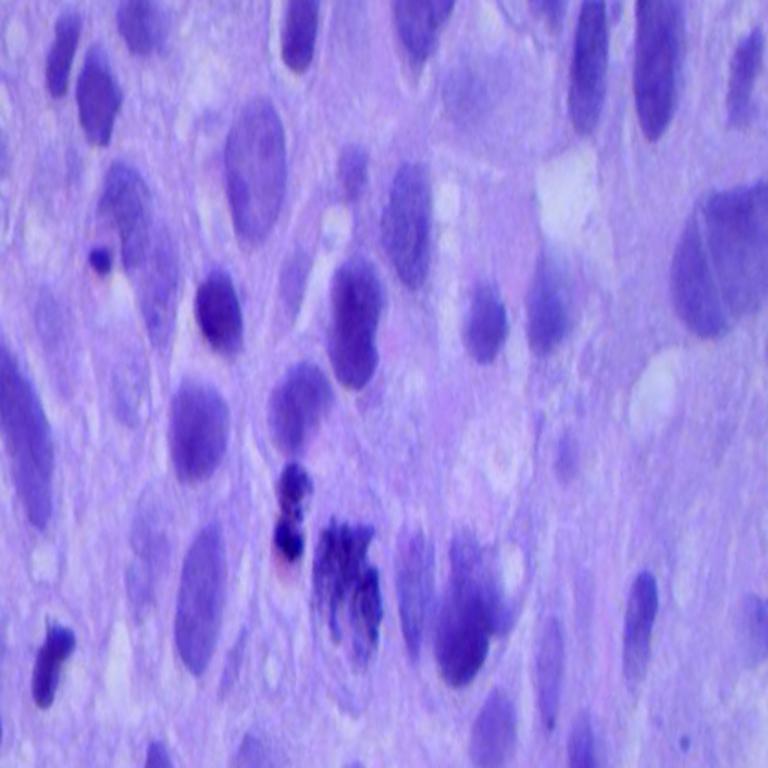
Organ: lung
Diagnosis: squamous carcinomas